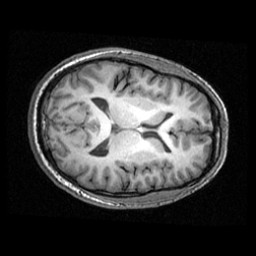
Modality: T1w
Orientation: axial
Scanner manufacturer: ge
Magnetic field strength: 3 T
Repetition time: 0.009036 s
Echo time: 0.00184 s